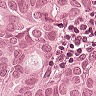
Metastatic tissue present: yes